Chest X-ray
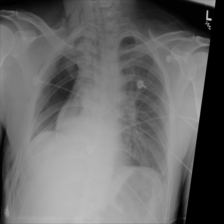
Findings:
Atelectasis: negative
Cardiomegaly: negative
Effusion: negative
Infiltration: negative
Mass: positive
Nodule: negative
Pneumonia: negative
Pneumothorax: negative
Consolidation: negative
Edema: negative
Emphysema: positive
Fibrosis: negative
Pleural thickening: negative
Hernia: negative